RGB frame:
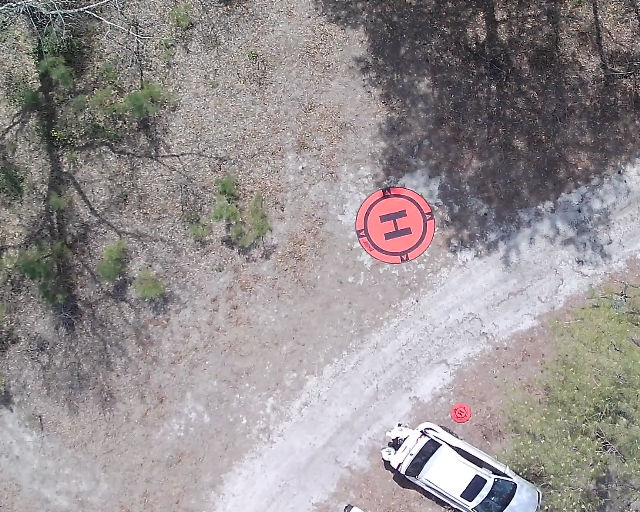
Thermal frame:
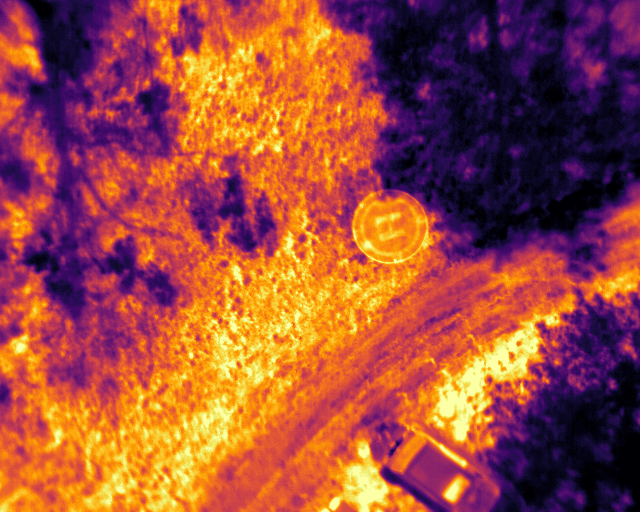
Captured: 2026-02-26 02:33:16
Pixels at or above 80 °C: 0 (fraction of frame: 0)